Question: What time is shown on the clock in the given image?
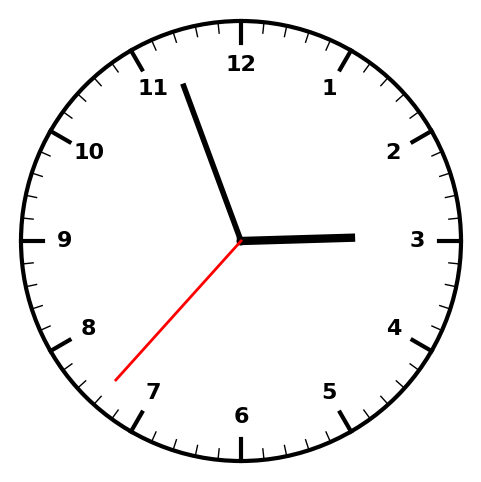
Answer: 02:56:37